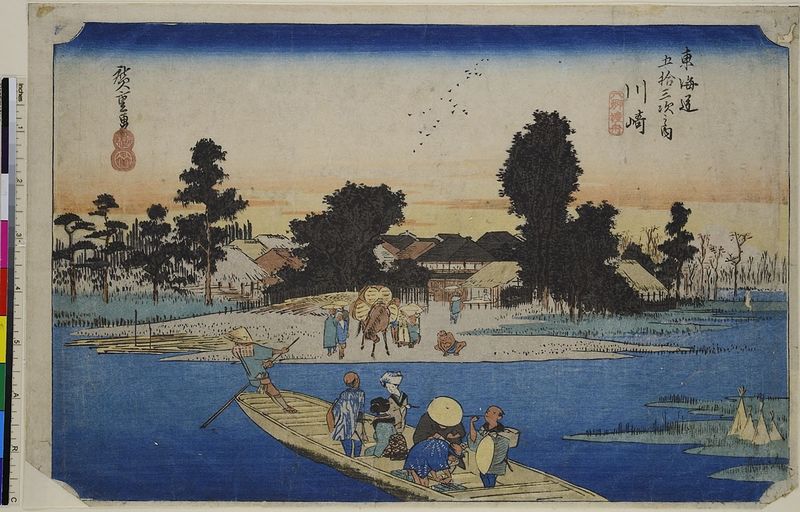
Titel: Kawasaki: Die Rokugo-Fähre, Blatt 3 aus der Serie: Die 53 Stationen des Tokaido, Hoeido Edition
Künstler: Utagawa Hiroshige
Standort: Hamburg
Institution: Museum für Kunst und Gewerbe Hamburg
Schlagwörter: wasser, fluss, landschaft, malerei, häuser, insel, boot, holzschnitt, japan, dorf, tusche, druckgraphik, druckgrafik, holzdruck, stempel, zeit, farbholzschnitt, anlagen, tourismus, reisen, reittiere, lasttiere, landschaftsdarstellung, edo, reproduktionen, hokusai, druckerzeugnisse, fähre, fährschiff, ukiyo